Question: I just started learning JAVA.
I am writing a very simple program to print something on based of command line argument.
but it is not working as expected.
Here is my program and output.

It should print "e" but it is printing "n".
please tell me where I am doing wrong.
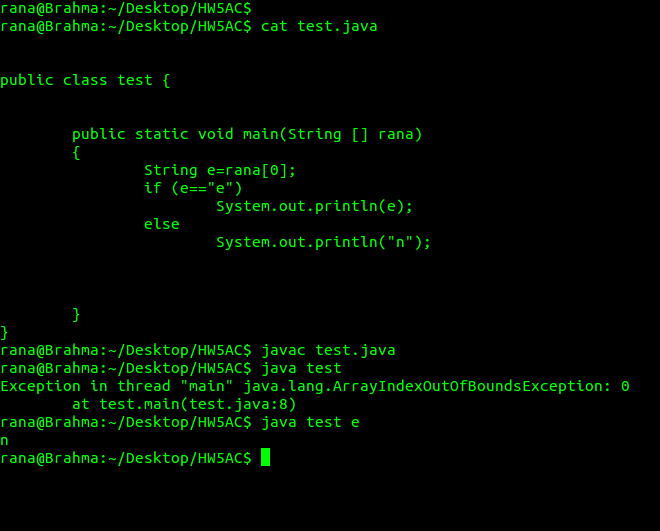
Answer: Strings must be compared with the 'String.equals()', because the '==' operator will only check whether the references point to the same object.
'''
if ("e".equals(e)) {
// they are equivalent strings
}
'''